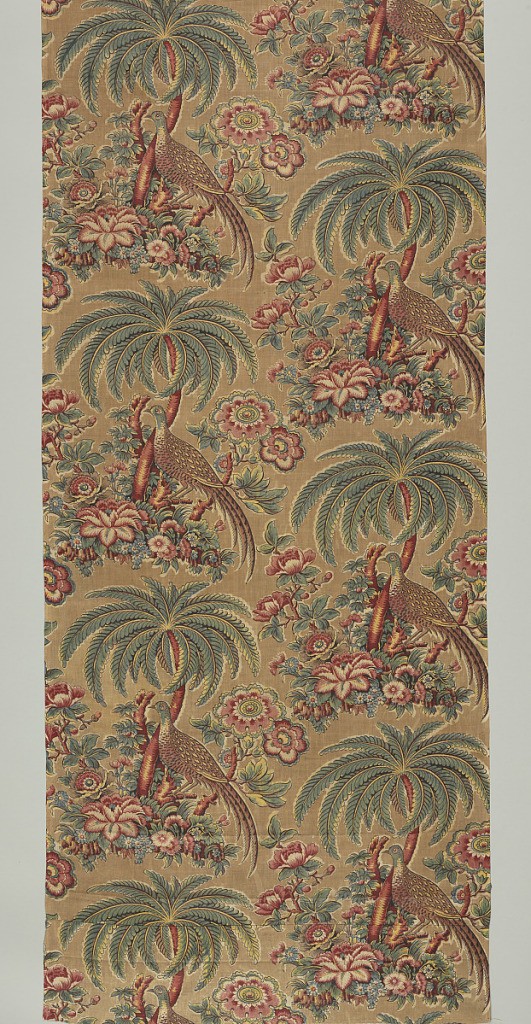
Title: Textile
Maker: Bannister Hall Printworks
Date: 1815
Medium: cotton Technique: block printed on plain weave
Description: Continuous pattern of one motif repeated as a straight half-drop: a pheasant standing on a broken branch of a palm-like tree growing on a small mound covered with flowers. A flowering shrub or tree on each side of mound. Pattern in strong colors on a light-brown background.